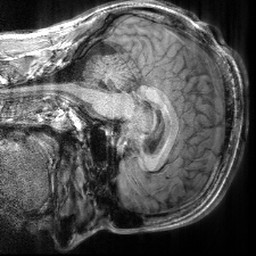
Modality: T1w
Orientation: sagittal
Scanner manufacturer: siemens
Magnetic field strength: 3 T
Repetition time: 2.4 s
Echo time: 0.00213 s